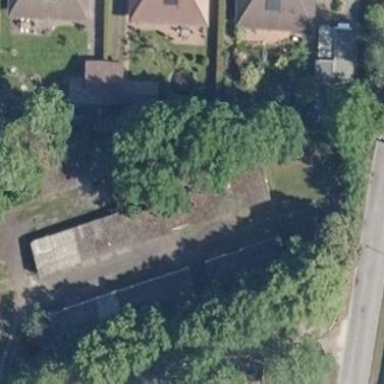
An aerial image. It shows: Group of garages.